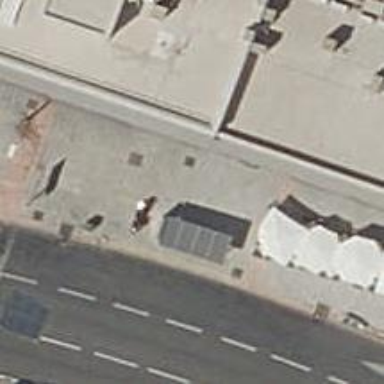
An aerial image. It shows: Bus stop with shelter. It is platform for public transport.